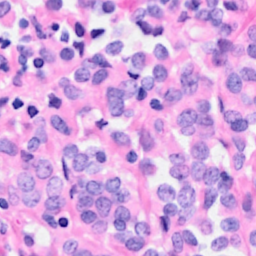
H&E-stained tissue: Breast